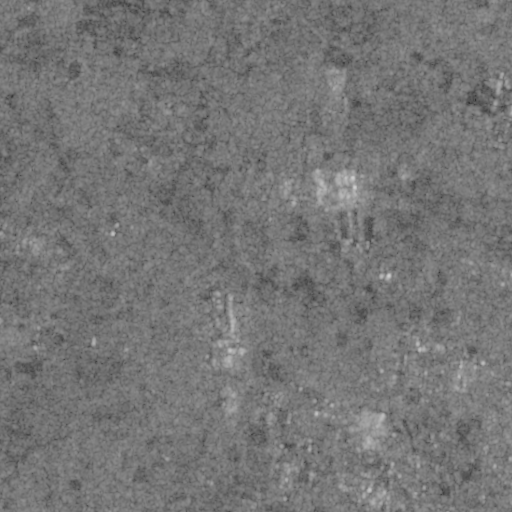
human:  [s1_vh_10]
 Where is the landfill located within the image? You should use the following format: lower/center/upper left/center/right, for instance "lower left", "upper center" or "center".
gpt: The landfill is located in the lower right of the image.
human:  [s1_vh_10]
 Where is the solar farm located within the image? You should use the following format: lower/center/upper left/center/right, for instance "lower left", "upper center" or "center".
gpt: The solar farm is located in the lower center of the image.
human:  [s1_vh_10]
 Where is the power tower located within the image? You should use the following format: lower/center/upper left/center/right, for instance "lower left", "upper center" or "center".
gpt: There is no power tower in the image.

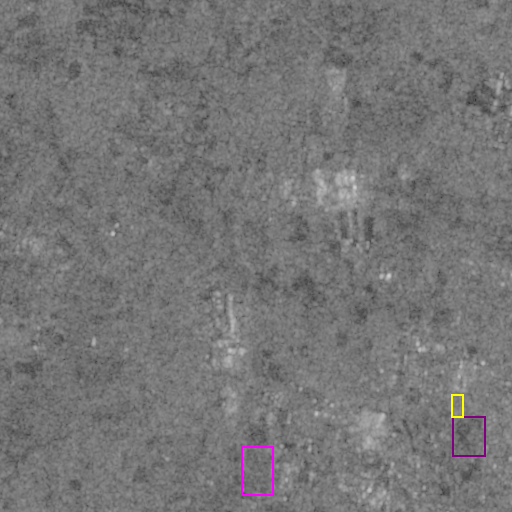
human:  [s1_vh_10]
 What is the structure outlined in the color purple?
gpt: The structure outlined in purple is a landfill.
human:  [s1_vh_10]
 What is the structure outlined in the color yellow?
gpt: The structure outlined in yellow is a power substation.
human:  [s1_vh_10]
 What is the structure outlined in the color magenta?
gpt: The structure outlined in magenta is a solar farm.
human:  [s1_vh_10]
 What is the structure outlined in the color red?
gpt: There is no red outline.